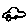
Label: car